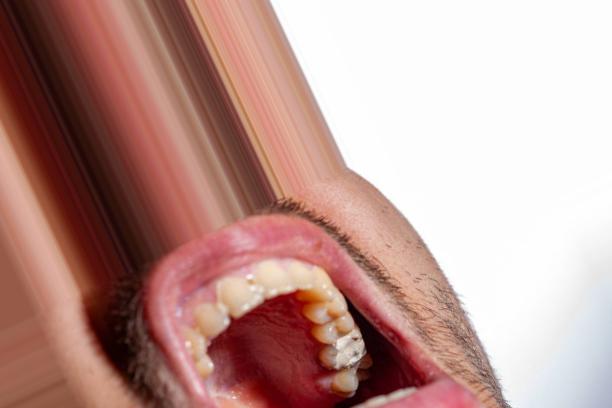
Condition: Caries